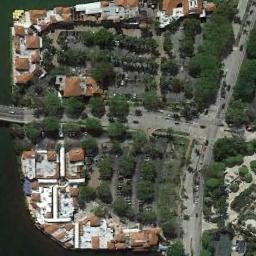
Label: dense_residential